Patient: sex F, age 35
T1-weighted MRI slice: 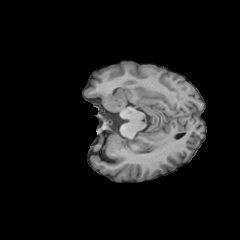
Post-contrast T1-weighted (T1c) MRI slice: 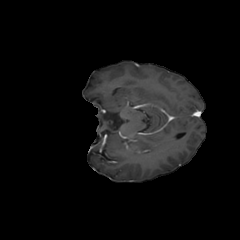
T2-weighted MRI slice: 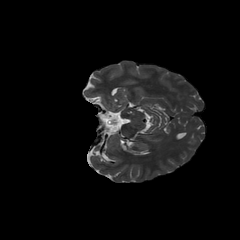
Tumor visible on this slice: no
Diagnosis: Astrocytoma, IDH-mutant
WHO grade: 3